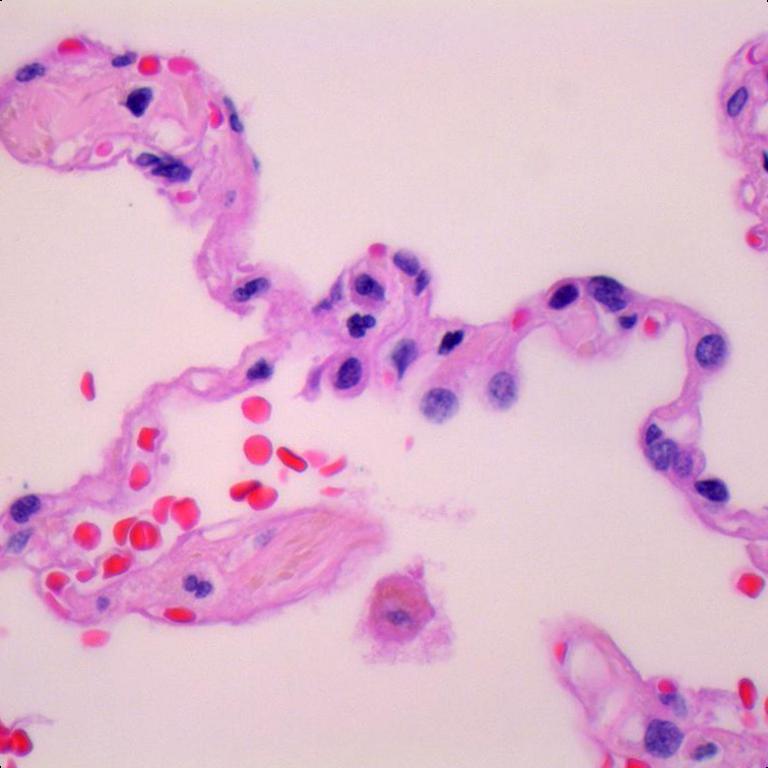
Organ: lung
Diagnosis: benign